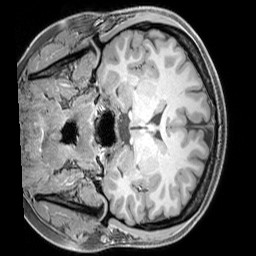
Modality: T1w
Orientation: coronal
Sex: female
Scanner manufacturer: siemens
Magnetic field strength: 3 T
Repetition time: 2.3 s
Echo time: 0.00226 s